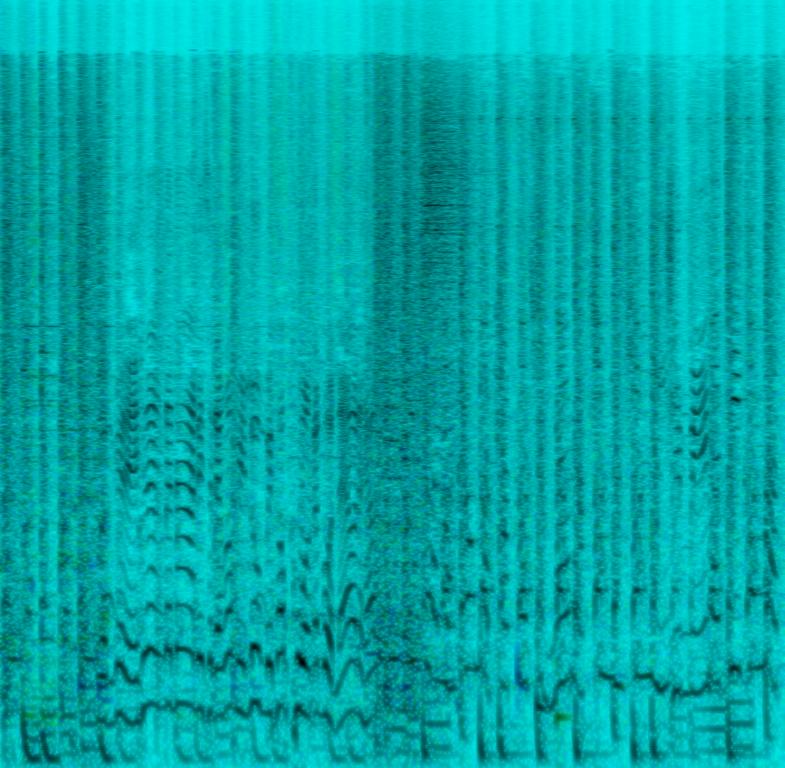
This is an electronic music piece. The female vocalist is singing in a rap-like repetitive manner and is occasionally joined by a male vocalist. There is a repeating one-note hollering female vocal sample in the background. A keyboard plays a simple tune. There is a loud electronic drum beat in the rhythmic background. The atmosphere is energetic and danceable. This piece can be played in nightclubs and bars in Thailand. It could also be used in dancing courses as an accompaniment piece.